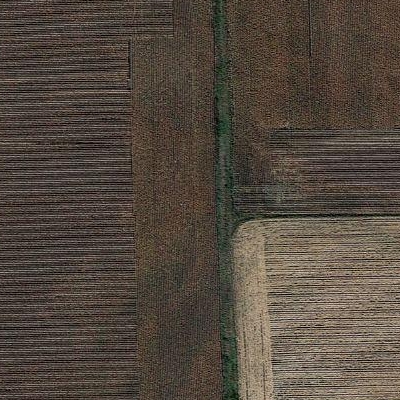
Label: bField